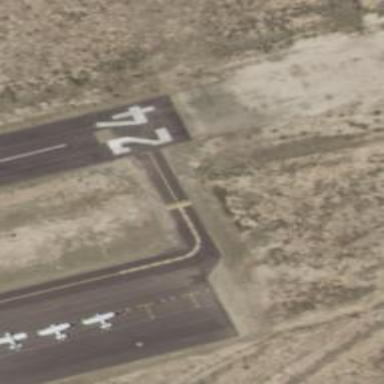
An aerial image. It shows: Asphalt taxiway at the airport.